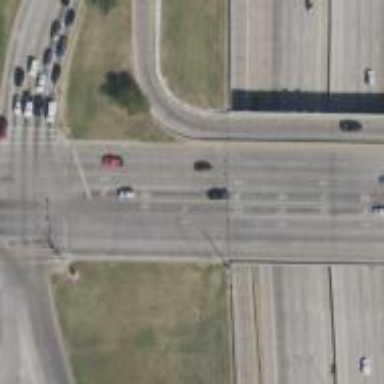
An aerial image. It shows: Secondary road with separate sidewalk.